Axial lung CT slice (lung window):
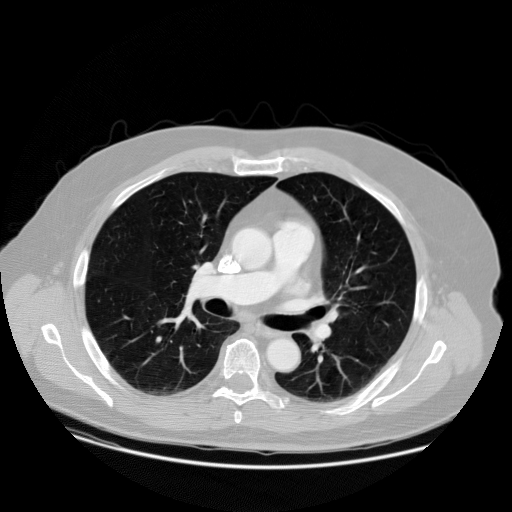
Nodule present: no